Question: I encountered this problem on a competitive programming platform:
Although an approach was an acceptable answer, I can't help but think there there must be a faster approach since every rotation would modify length of only 2 potential sub-sequences.
I thought about duplicating the array and appending the duplicate array to get an array of length 2N:

So then if I take a window of size N:
- - -
I was planning to save the answers for all possible queries by shifting the window right by 1 unit until I have checked for N-1 left rotations.
Finding longest subarray for the range [0, N - 1] would be O(N) but I am not able to reduce time taken after every window shift.
I had thought of using a priority queue, where I would store every index in the window and the length of longest subarray possible with the said index as start, and use the length of the subarray as priority. I am having troubles with updating the queue after a shift. I had initially thought that I would not have to make too many updates bringing down the algorithm's complexity down to but here I am not updating the subarray that were added before the window is shifted.
I feel that if the priority queue is managed properly, the complexity could be brought down to from preprocessing and per query.
Edit: The question was actually about longest increasing subarray, but I had used subsequence instead of using the word subarray which has been corrected after the edit.
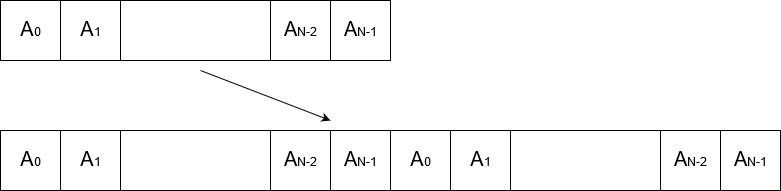
Answer: Consider duplicated sequence (like you suggested). Try to group up elements such that if ai <= ai+1 then ai should be in the same group as ai+1. In that way you will divide the sequence into increasing continuous subsequences. Store those subsequences as pairs (begin, end). You can get a sorted list of them in O(N).
Now let's calculate the results for all cyclic shifts. Let's start with the first N elements. Create a BST that will sort subsequences by their length. Insert all subsequences that end before N. If there is any subsequence that starts before N and ends after it (or later any subsequence that starts before our window and ends inside), we shall call it special. To get the result just take the maximum of length of subsequences in BST and a part of special ones that lies within the considered window. When you move to the next shift, the special one may fit entirely, so just insert it to the BST. You may also need to delete from BST an subsequence that starts before the window (it then becomes the special one). So you can get the maximum length from all the subsequences in the BST in O(log n) and from the special ones in O(1) (there are at most two of them at the same time).
You can even go for a O(n) complexity by changing BST into a queue (it is sometimes called min/max queue, or sliding window maximum/minimum, or whatever else, it enables to get minimum/maximum of elements, adding new one and deleting the first one added all in O(1))